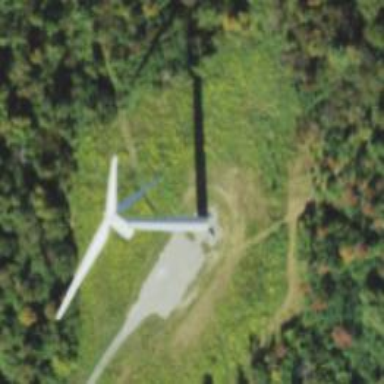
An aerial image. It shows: Wind generator using wind turbines of horizontal axis.